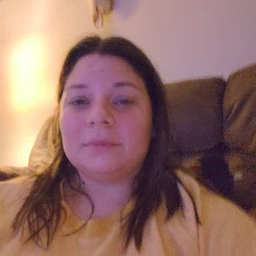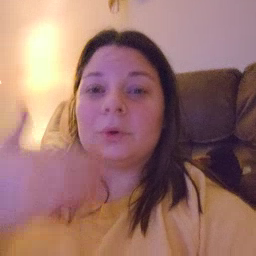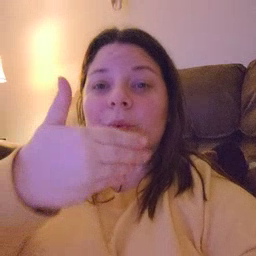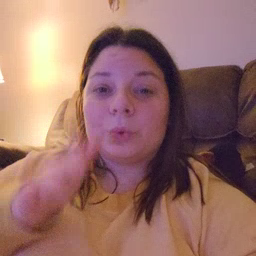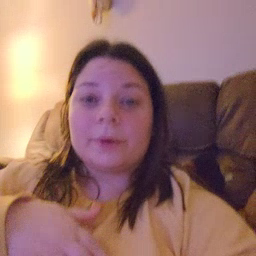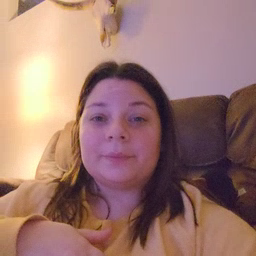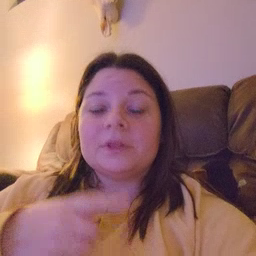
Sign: room